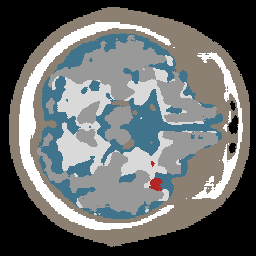
Label: lesion